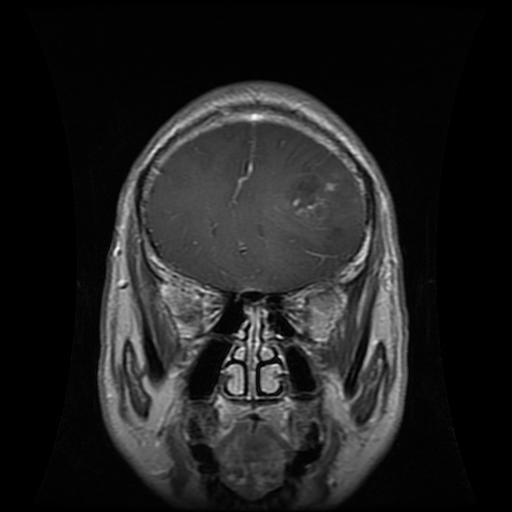
Label: glioma